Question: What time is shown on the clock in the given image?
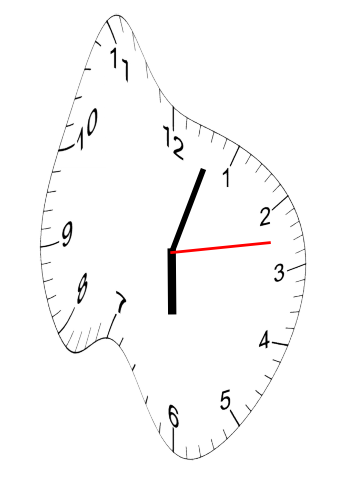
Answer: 06:03:13